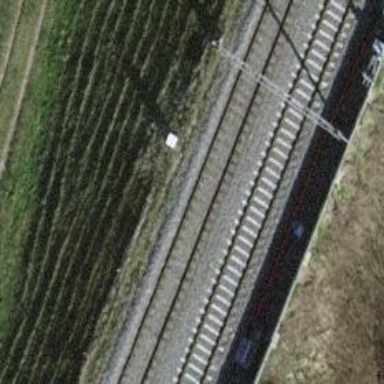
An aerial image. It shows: Railway signal.